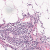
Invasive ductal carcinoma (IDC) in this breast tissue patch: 0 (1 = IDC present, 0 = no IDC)